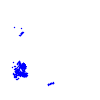
Particle: electron